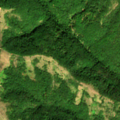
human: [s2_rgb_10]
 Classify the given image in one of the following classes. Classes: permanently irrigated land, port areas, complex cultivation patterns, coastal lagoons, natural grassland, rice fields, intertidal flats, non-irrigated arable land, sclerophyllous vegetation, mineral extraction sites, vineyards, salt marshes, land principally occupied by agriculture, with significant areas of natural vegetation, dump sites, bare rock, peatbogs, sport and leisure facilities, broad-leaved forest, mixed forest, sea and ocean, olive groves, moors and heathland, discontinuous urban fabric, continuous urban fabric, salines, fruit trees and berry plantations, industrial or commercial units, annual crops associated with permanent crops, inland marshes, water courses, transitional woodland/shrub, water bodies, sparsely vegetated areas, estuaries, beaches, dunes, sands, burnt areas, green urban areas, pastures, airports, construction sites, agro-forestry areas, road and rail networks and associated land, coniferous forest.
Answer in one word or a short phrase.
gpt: land principally occupied by agriculture, with significant areas of natural vegetation, broad-leaved forest, transitional woodland/shrub